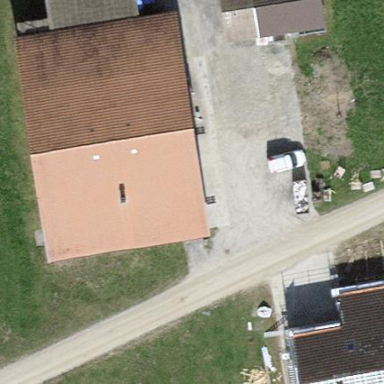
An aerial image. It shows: Farmyard area.